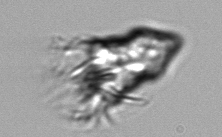
Label: Strombidium_inclinatum